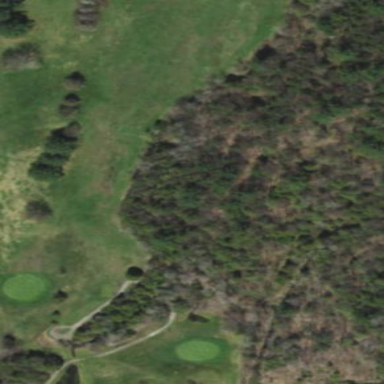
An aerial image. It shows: Rough area in golf course.